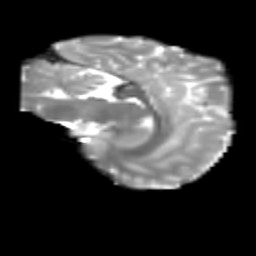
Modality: T2w
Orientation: sagittal
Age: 7
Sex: female
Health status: healthy